Brain MRI, t2w sequence, axial 2D slice.
Patient: age 29, sex F, weight 78 kg, height 1.78 m
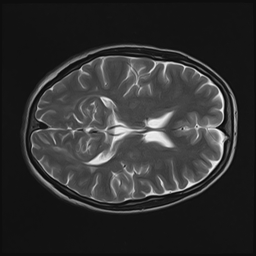